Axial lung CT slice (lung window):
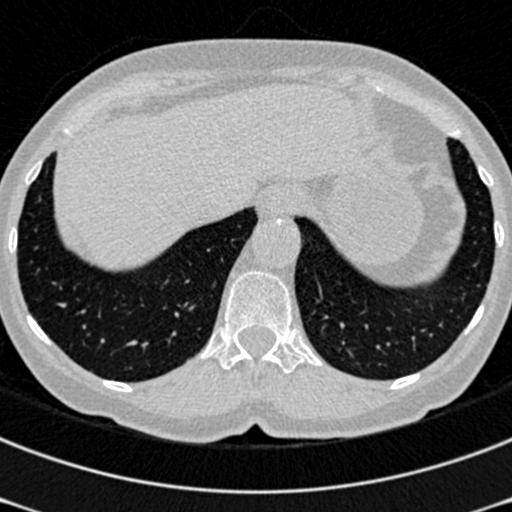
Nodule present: no